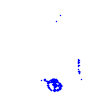
Particle: proton